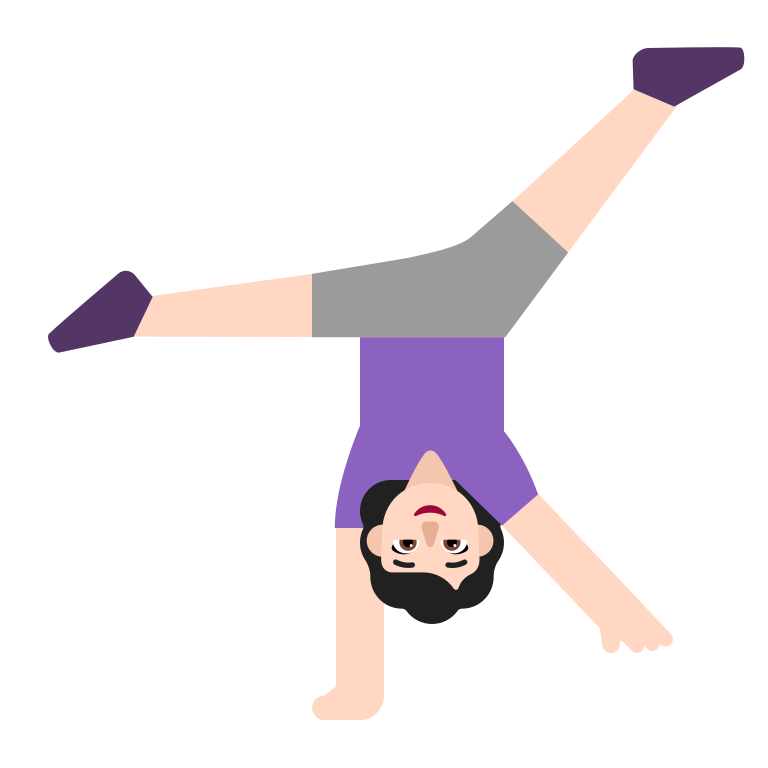
woman cartwheeling flat light